Interaction volume radius: 10 \u00c5
Interaction volume height: 10 \u00c5
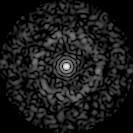
Disorder parameter: 0.8371